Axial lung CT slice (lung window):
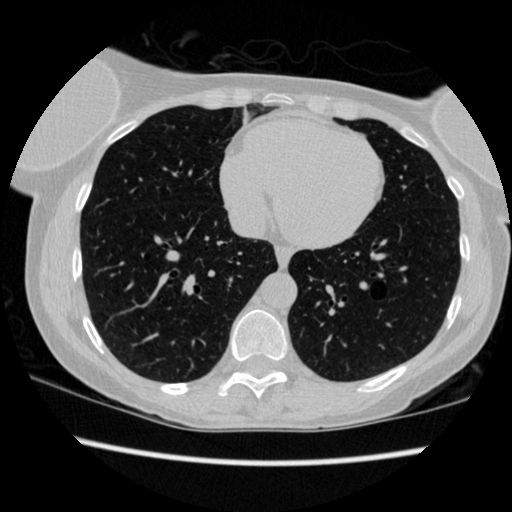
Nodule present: no